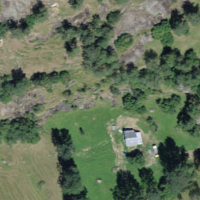
EUNIS habitat code: 32
Species observed at this site:
Phoenicurus ochruros